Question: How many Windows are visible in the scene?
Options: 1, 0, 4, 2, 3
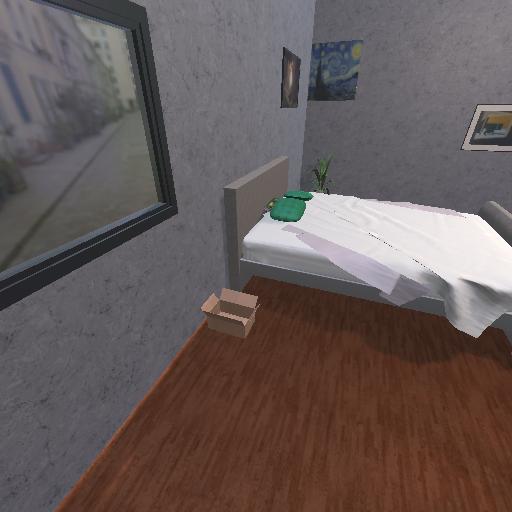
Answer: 1